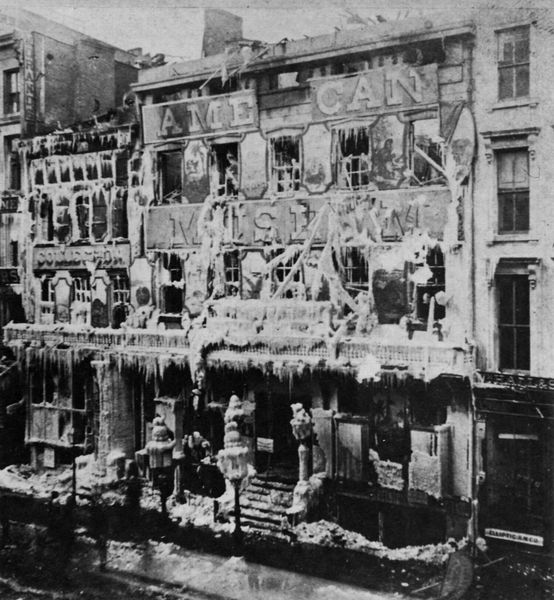
Titel: Barnums Museum nach dem Brand von 1868
Künstler: Edward und Henry T. Anthony
Schlagwörter: dunkel, felsen, feuer, himmel, mann, schatten, wasser, weiß, menschen, stadt, bar, fenster, glas, grau, hell, holz, lampe, lampen, laterne, laternen, licht, pfeiler, schwarz, strasse, säule, säulen, tür, dach, eis, gebäude, haus, schnee, weg, jacke, kneipe, architektur, mensch, stein, steine, trauer, häuser, kalt, nass, gehen, kanal, pfad, sonne, mantel, tücher, person, front, kamin, schornstein, chaos, statue, balkon, schrift, ansicht, fassade, geschäft, passanten, pflaster, türen, venedig, fels, leere, dorf, mauer, tag, backstein, weis, winter, amerika, fußgänger, laden, werbung, rand, auto, schaum, brand, krieg, treppe, unwetter, wetter, zerstörung, hotel, salon, vorhänge, glanz, verzierung, metall, stufen, geschlossen, tor, foto, fotografie, photographie, regen, eingang, nische, schild, treppenstufen, ruine, wohnhaus, messing, vergänglichkeit, bürgersteig, stockwerk, balustrade, spaziergang, kälte, mauerwerk, restaurant, schwarz-weiß, asphalt, schilder, beschriftung, worte, reklame, photo, portal, kaputt, can, anwesen, straßenlaterne, zerstört, treppenstufe, geschosse, frost, museum, usa, zierde, westen, frieren, stockwerke, komisch, zapfen, wort, ruinös, verfallen, geschoss, backsteine, straßenlaternen, plakate, schwarz/weiß, häuserzeile, gefroren, vereist, architektir, kaufhaus, nässe, wörter, reihenhäuser, eisig, trist, nachbarschaft, eisblumen, amerikanisch, fahrbahn, fake, ame, gebbäude, tropfstein, eiszapfen, glätte, american, american western, amerikan, fassadenfront, konfettiparade, treooe, treppensufe, western, len, nicht echt, ft, zuckerguss